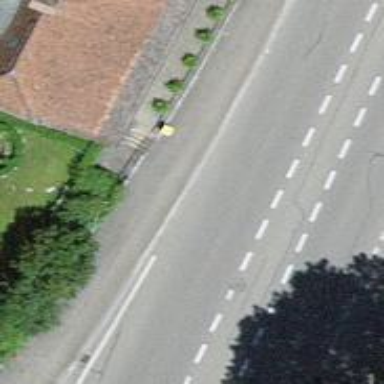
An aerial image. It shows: Post box.